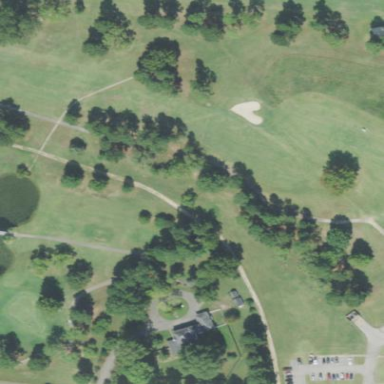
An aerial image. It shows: Grassy area designated as golf fairway.